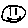
Label: smiley face